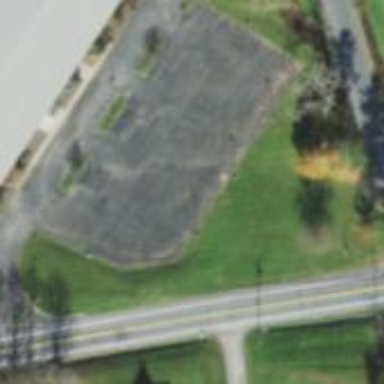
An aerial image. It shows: Parking area.